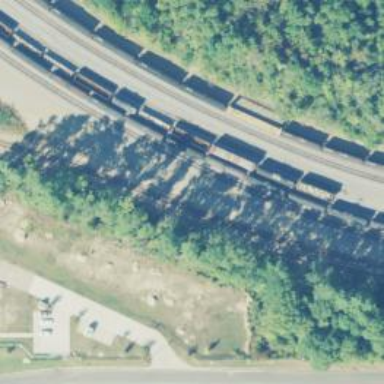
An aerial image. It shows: Railway siding with rails.